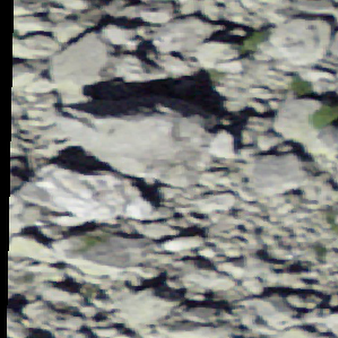
Label: bouldering_area